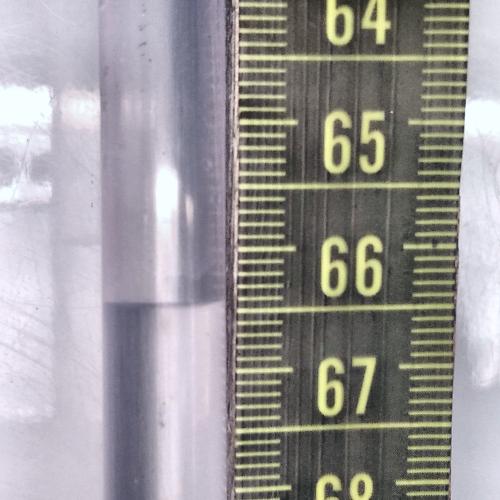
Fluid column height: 66.4 cm